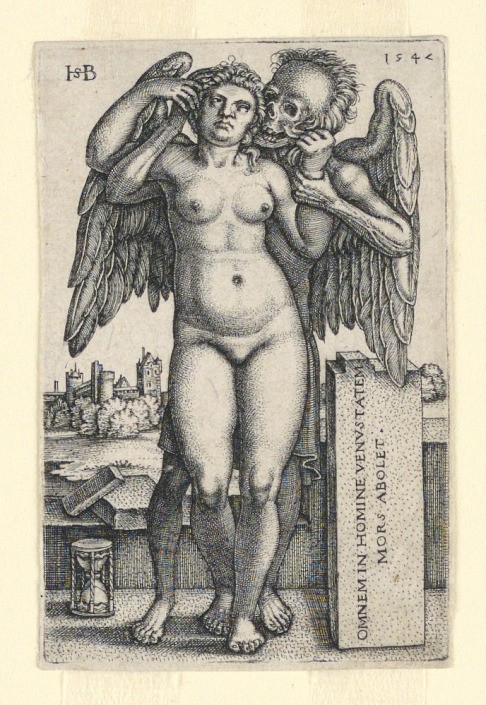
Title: Death and the Standing Nude Woman
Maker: Hans Sebald Beham, German, 1500–1550
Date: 1547
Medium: Engraving on off-white laid paper
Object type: Print
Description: Vertical rectangle, The winged figure of Death stands behind a nude, standing woman, both shown frontally. He seizes her left wrist and she grasps his right hand, fighting him off.